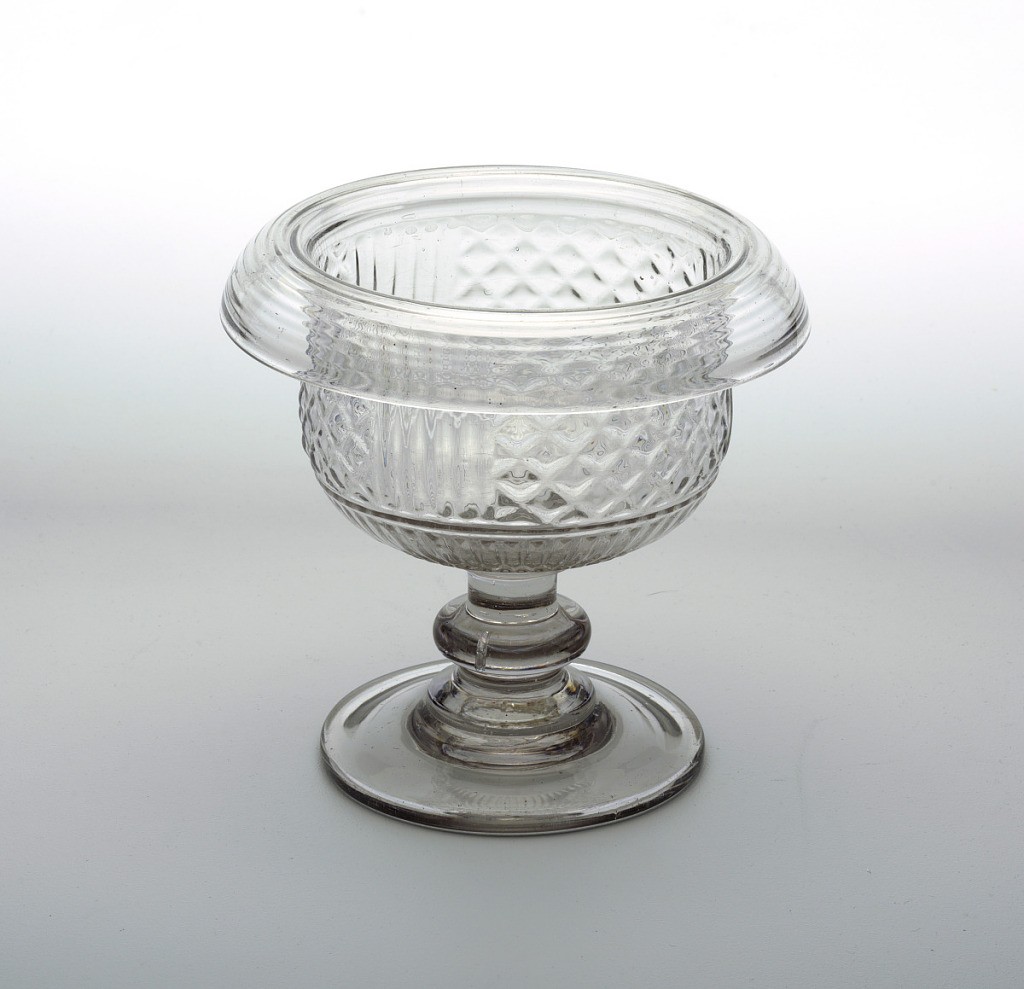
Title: Bowl
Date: ca. 1800–20
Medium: Glass
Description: Circular bowl with wide turned over rim on tall knopped stem with flat, circular foot. Body has panels of diamond and fluted pattern. Underside of rim also with movided ring pattern.